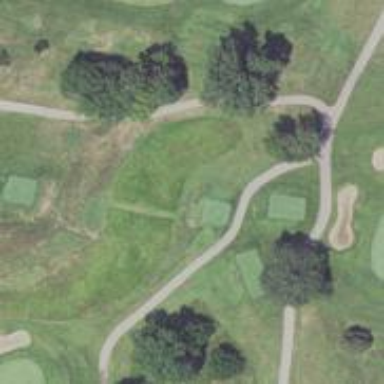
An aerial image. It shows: Service road used as golf cart path.